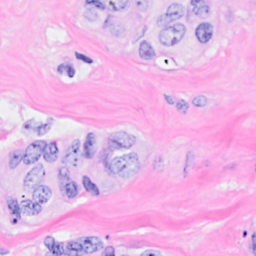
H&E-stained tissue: Breast